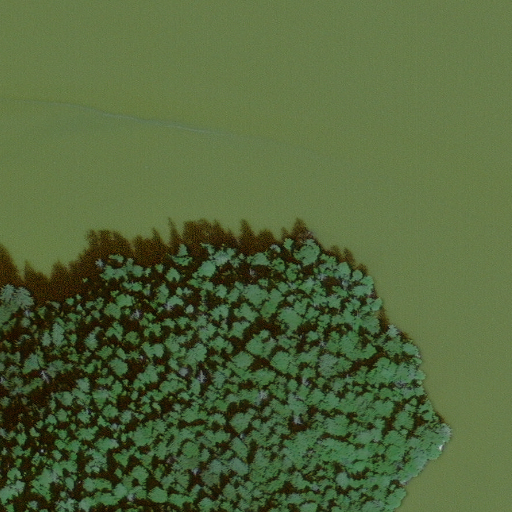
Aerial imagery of cape in Alaska named Verdure Point containing only unknown